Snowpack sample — Buffalo Mountain, Silverthorne, Colorado, USA (1/25/25, 10:11 AM MST)
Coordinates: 39.6222, -106.1139
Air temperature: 22 °F
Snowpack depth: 110 cm
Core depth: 30 cm
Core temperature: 42.8 °F
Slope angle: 12°, slope face: 102°
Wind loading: high
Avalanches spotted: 0
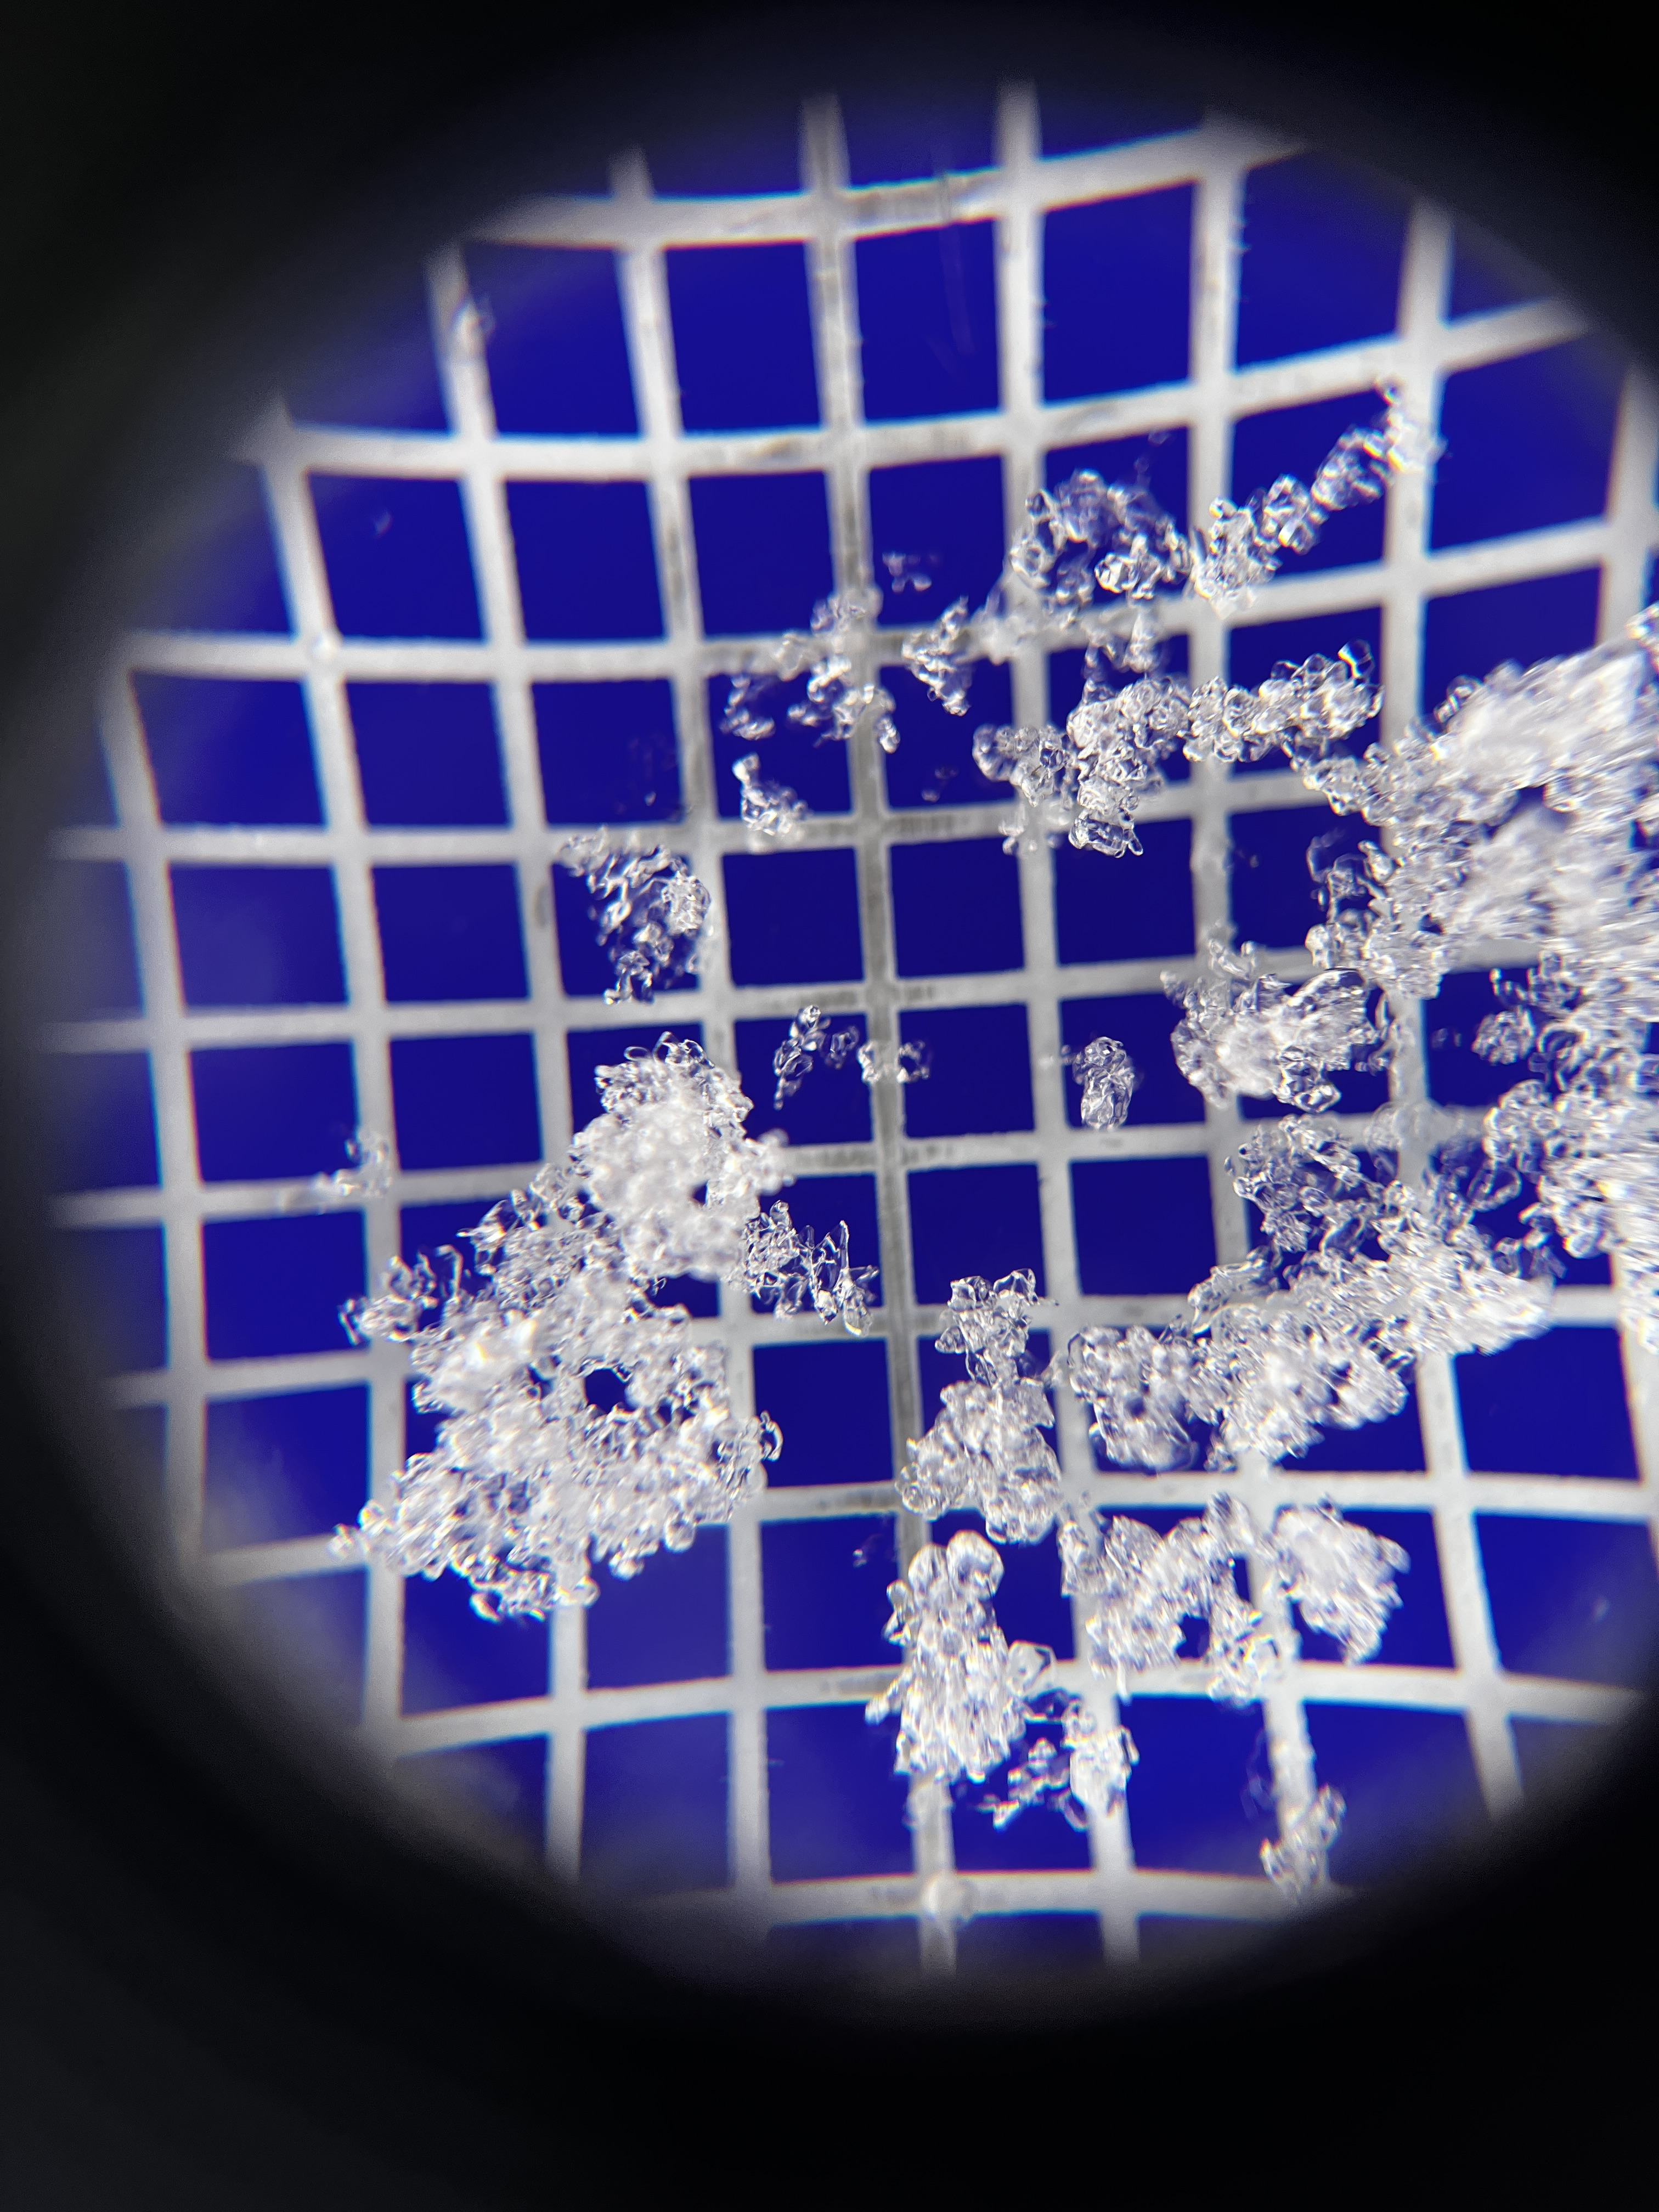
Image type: magnified_profile
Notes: No avalanches nearby, collected on the outskirts of a fire break 15 meters from the treeline, on way to Buffalo and Red Mountain